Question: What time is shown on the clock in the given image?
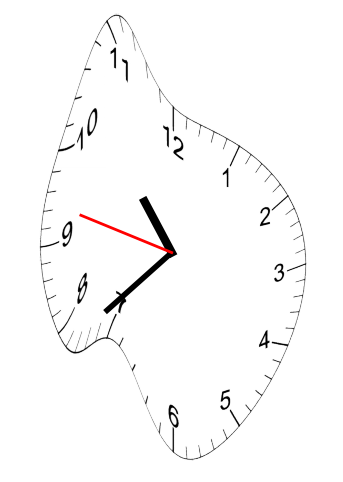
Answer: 10:37:47